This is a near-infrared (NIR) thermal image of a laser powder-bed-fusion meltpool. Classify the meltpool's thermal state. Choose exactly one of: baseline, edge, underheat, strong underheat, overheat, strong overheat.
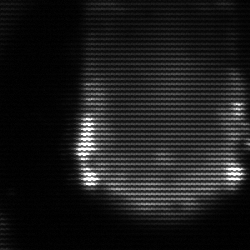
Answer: edge